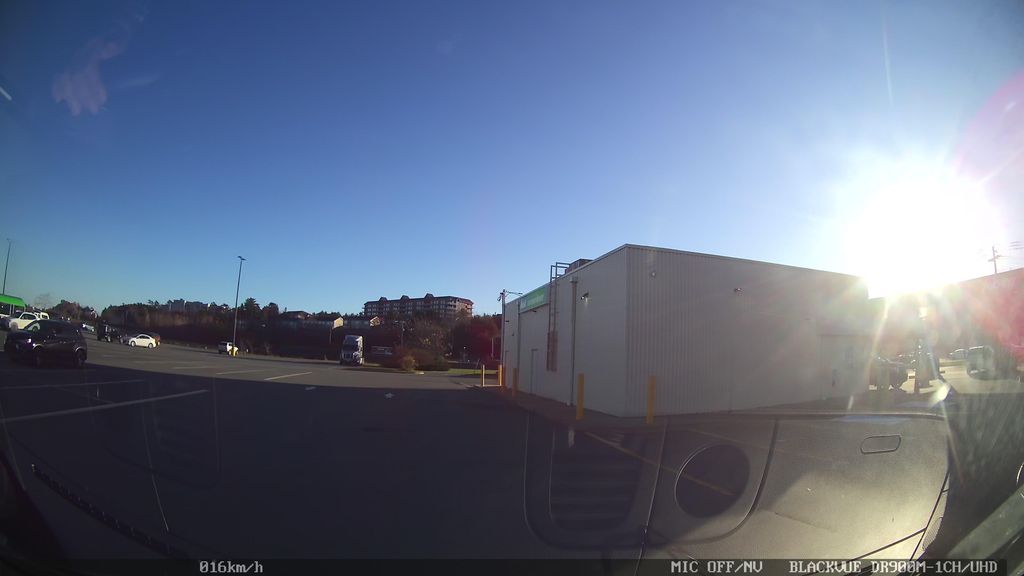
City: halifax